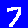
Digit: 7